Question: I am having trouble with a red arrow ''::before'' pseudo element being partly cut-off outside of its ''.MuiPaper-root'' container. I would like for it to still be visible, any suggestions?
Below I have provided the relevant code and screenshots:
'''
const useStyles = makeStyles(theme => ({
root: {
left: '5rem !important',
'& .MuiPaper-root': {
'&::before': {
position: 'absolute',
left: '4rem',
display: 'inline-block',
top: '-3.9rem',
fontSize: '5rem',
fontFamily: 'Material Icons',
content: '"arrow_drop_up"',
color: 'red',
zIndex: '5 !important',
},
},
},
}));
<S.Item style={{ alignSelf: 'stretch' }}>
<S.ItemGrid>
<S.Title>Guest rating</S.Title>
<S.Rating>
<FormControl style={{ width: '10rem' }}>
<S.StyledSelect
defaultValue={3.5}
value={rating.currency}
onChange={changeRating('currency')}
renderValue={option => option.value}
MenuProps={{
classes: { root: classes.root },
}}
>
{ratings.map(option => (
<S.StyledMenuItem key={option.value} value={option}>
<div>{option.value}</div>
<div>{option.label}</div>
</S.StyledMenuItem>
))}
</S.StyledSelect>
</FormControl>
</S.Rating>
</S.ItemGrid>
</S.Item>
'''

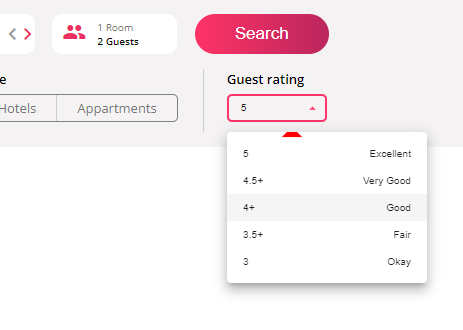
Answer: Add <URL> in your 'Paper' style to prevent the content from being clipped even if it's outside the parent:
'''
overflow: "visible",
"&::before": {
// ...
}
'''